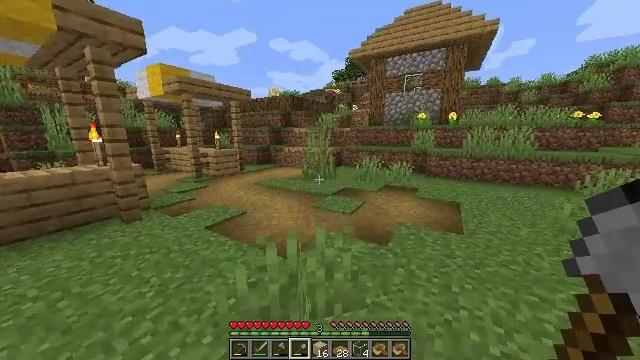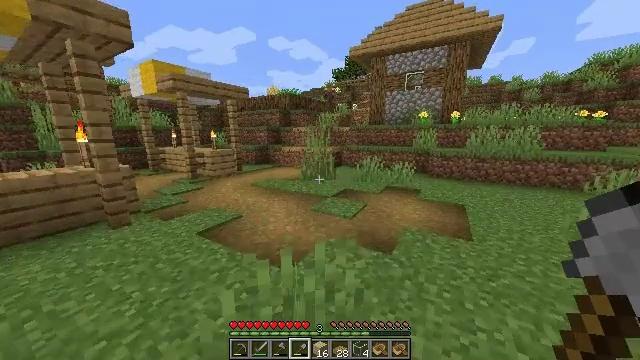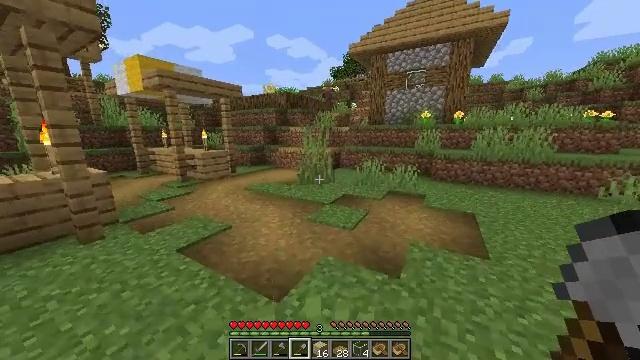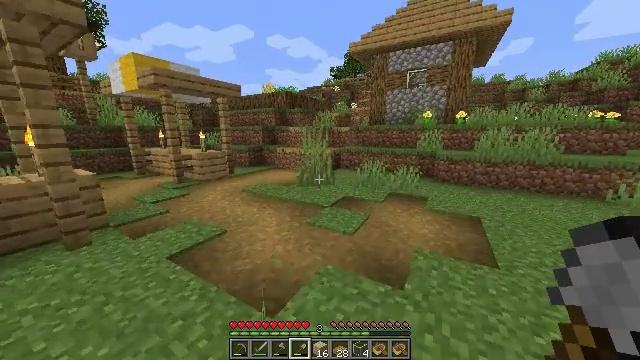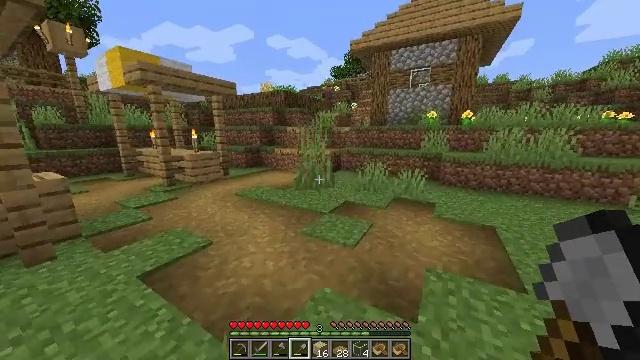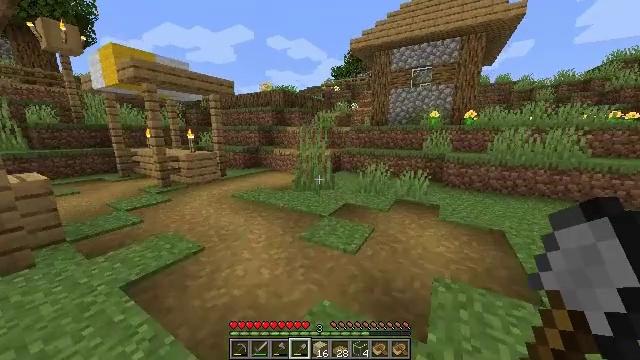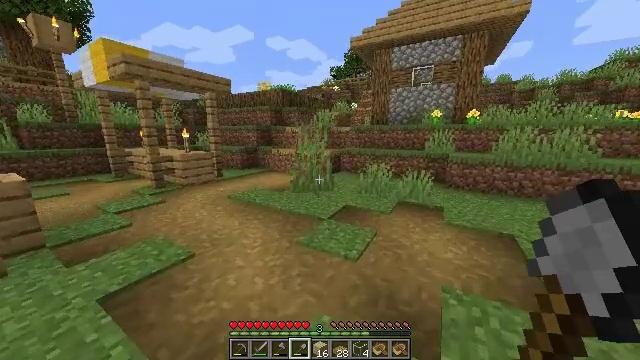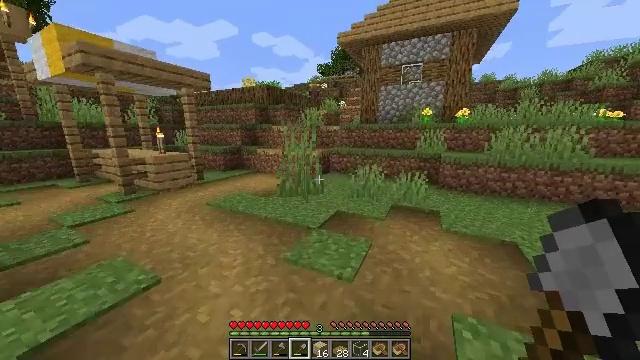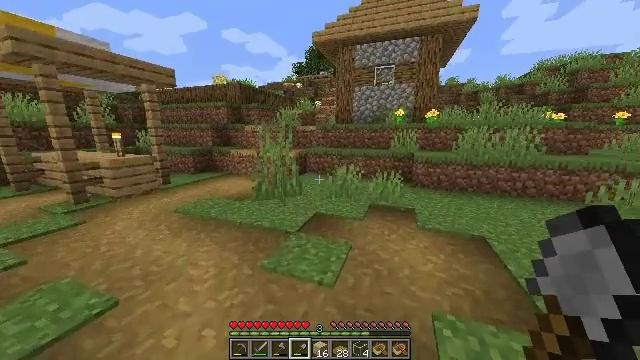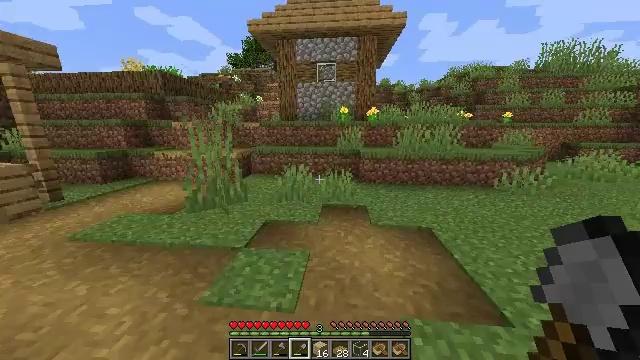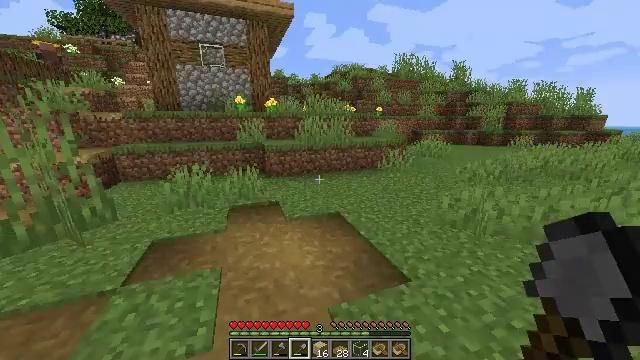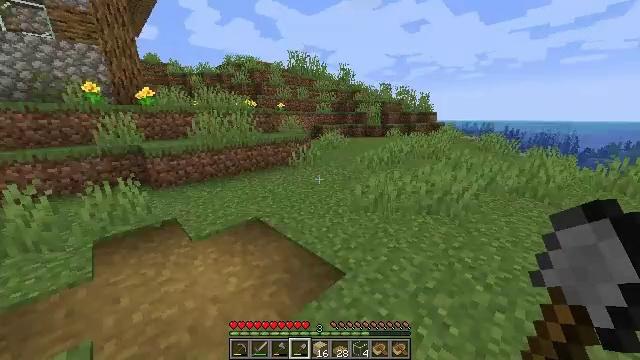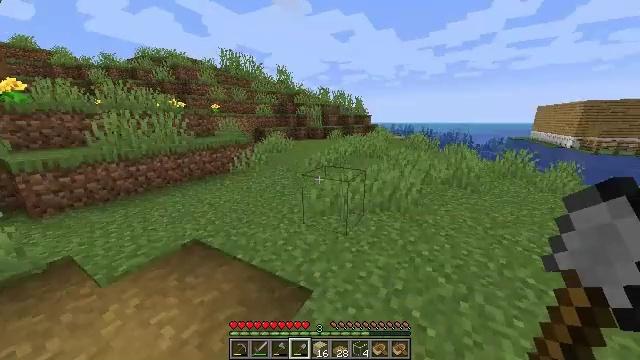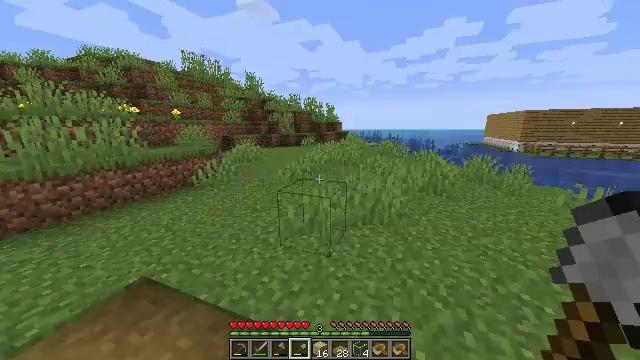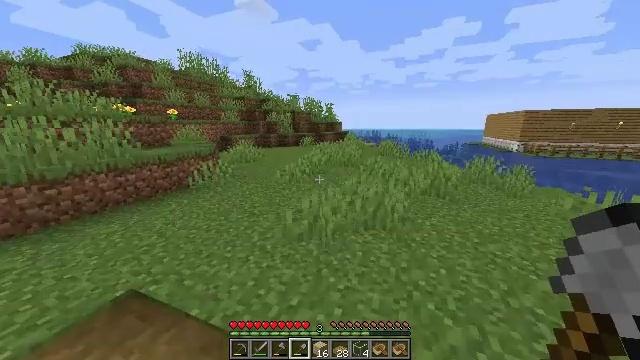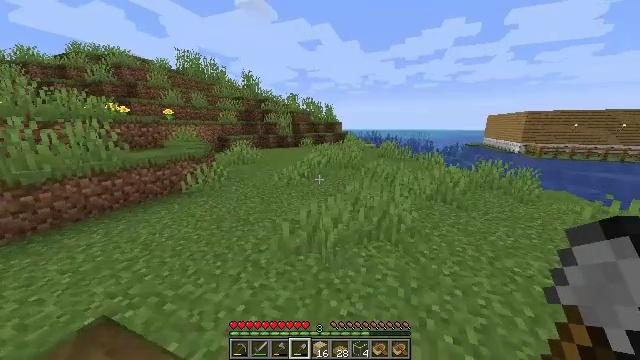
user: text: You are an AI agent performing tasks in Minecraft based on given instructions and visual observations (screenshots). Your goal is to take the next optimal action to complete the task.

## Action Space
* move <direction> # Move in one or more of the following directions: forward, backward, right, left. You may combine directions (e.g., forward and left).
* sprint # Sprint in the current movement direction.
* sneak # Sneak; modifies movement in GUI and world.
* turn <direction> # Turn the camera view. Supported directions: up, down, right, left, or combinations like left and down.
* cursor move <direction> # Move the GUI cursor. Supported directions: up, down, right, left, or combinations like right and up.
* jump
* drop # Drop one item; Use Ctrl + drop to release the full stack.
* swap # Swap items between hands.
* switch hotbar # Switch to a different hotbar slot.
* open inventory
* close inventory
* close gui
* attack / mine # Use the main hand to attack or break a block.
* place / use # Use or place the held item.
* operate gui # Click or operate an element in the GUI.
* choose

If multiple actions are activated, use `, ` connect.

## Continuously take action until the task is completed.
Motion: motion action
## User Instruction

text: Collect sugar cane near water sources.
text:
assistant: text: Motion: move forward, sprint
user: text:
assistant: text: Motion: move forward, sprint
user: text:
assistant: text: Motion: move forward, sprint
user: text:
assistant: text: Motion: move forward, sprint
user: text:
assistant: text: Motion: move forward, sprint
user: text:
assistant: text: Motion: move forward, sprint
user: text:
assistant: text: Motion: move forward, sprint, turn right
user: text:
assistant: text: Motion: move forward, sprint, turn right
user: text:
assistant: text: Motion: move forward, sprint, turn right
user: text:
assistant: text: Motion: move forward, sprint, turn right and down
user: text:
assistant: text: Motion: move forward, sprint, turn right and down
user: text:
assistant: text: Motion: move forward, sprint, turn right
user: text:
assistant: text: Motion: move forward, sprint, turn right and up
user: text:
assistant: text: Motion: move forward, sprint
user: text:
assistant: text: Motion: move forward, sprint
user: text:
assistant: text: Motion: move forward, sprint
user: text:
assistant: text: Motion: move forward, sprint
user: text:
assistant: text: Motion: move forward, sprint
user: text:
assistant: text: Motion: move forward, sprint
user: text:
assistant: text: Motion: move forward, sprint
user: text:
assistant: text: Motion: move forward, sprint
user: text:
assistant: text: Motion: move forward, sprint
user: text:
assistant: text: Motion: move forward, sprint
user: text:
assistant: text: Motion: move forward, sprint
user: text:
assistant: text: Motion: move forward, sprint, turn right
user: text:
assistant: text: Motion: move forward, sprint, turn right
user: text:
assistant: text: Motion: move forward, sprint, turn right
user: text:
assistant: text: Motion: move forward, sprint
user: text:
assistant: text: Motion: move forward, sprint
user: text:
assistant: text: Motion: move forward, sprint